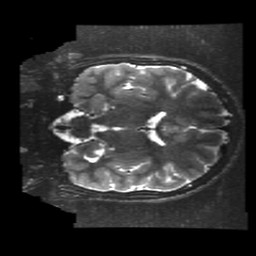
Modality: T2w
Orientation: coronal
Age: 11
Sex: male
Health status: ill
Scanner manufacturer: ge
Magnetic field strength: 3 T
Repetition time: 7.5 s
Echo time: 0.1015 s